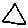
Label: triangle